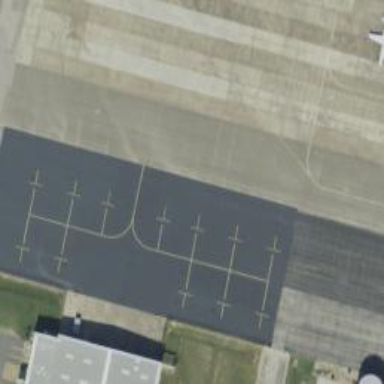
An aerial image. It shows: View of taxiway at the airport.